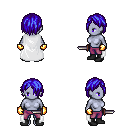
a pixel art fantasy rpg character, female body template, dark elf, purple skin, white cape, magenta pants, blue bangs hairstyle, gold gloves, black shoes, dagger, four views (front, back, left, right), 2x2 character sprite sheet, small pixel art, hard edges, no anti-aliasing